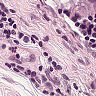
Metastatic tissue present: no